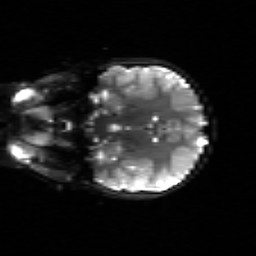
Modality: sbref
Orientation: coronal
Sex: female
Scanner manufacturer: siemens
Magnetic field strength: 3 T
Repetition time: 5 s
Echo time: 0.071 s